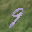
Label: 9